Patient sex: M
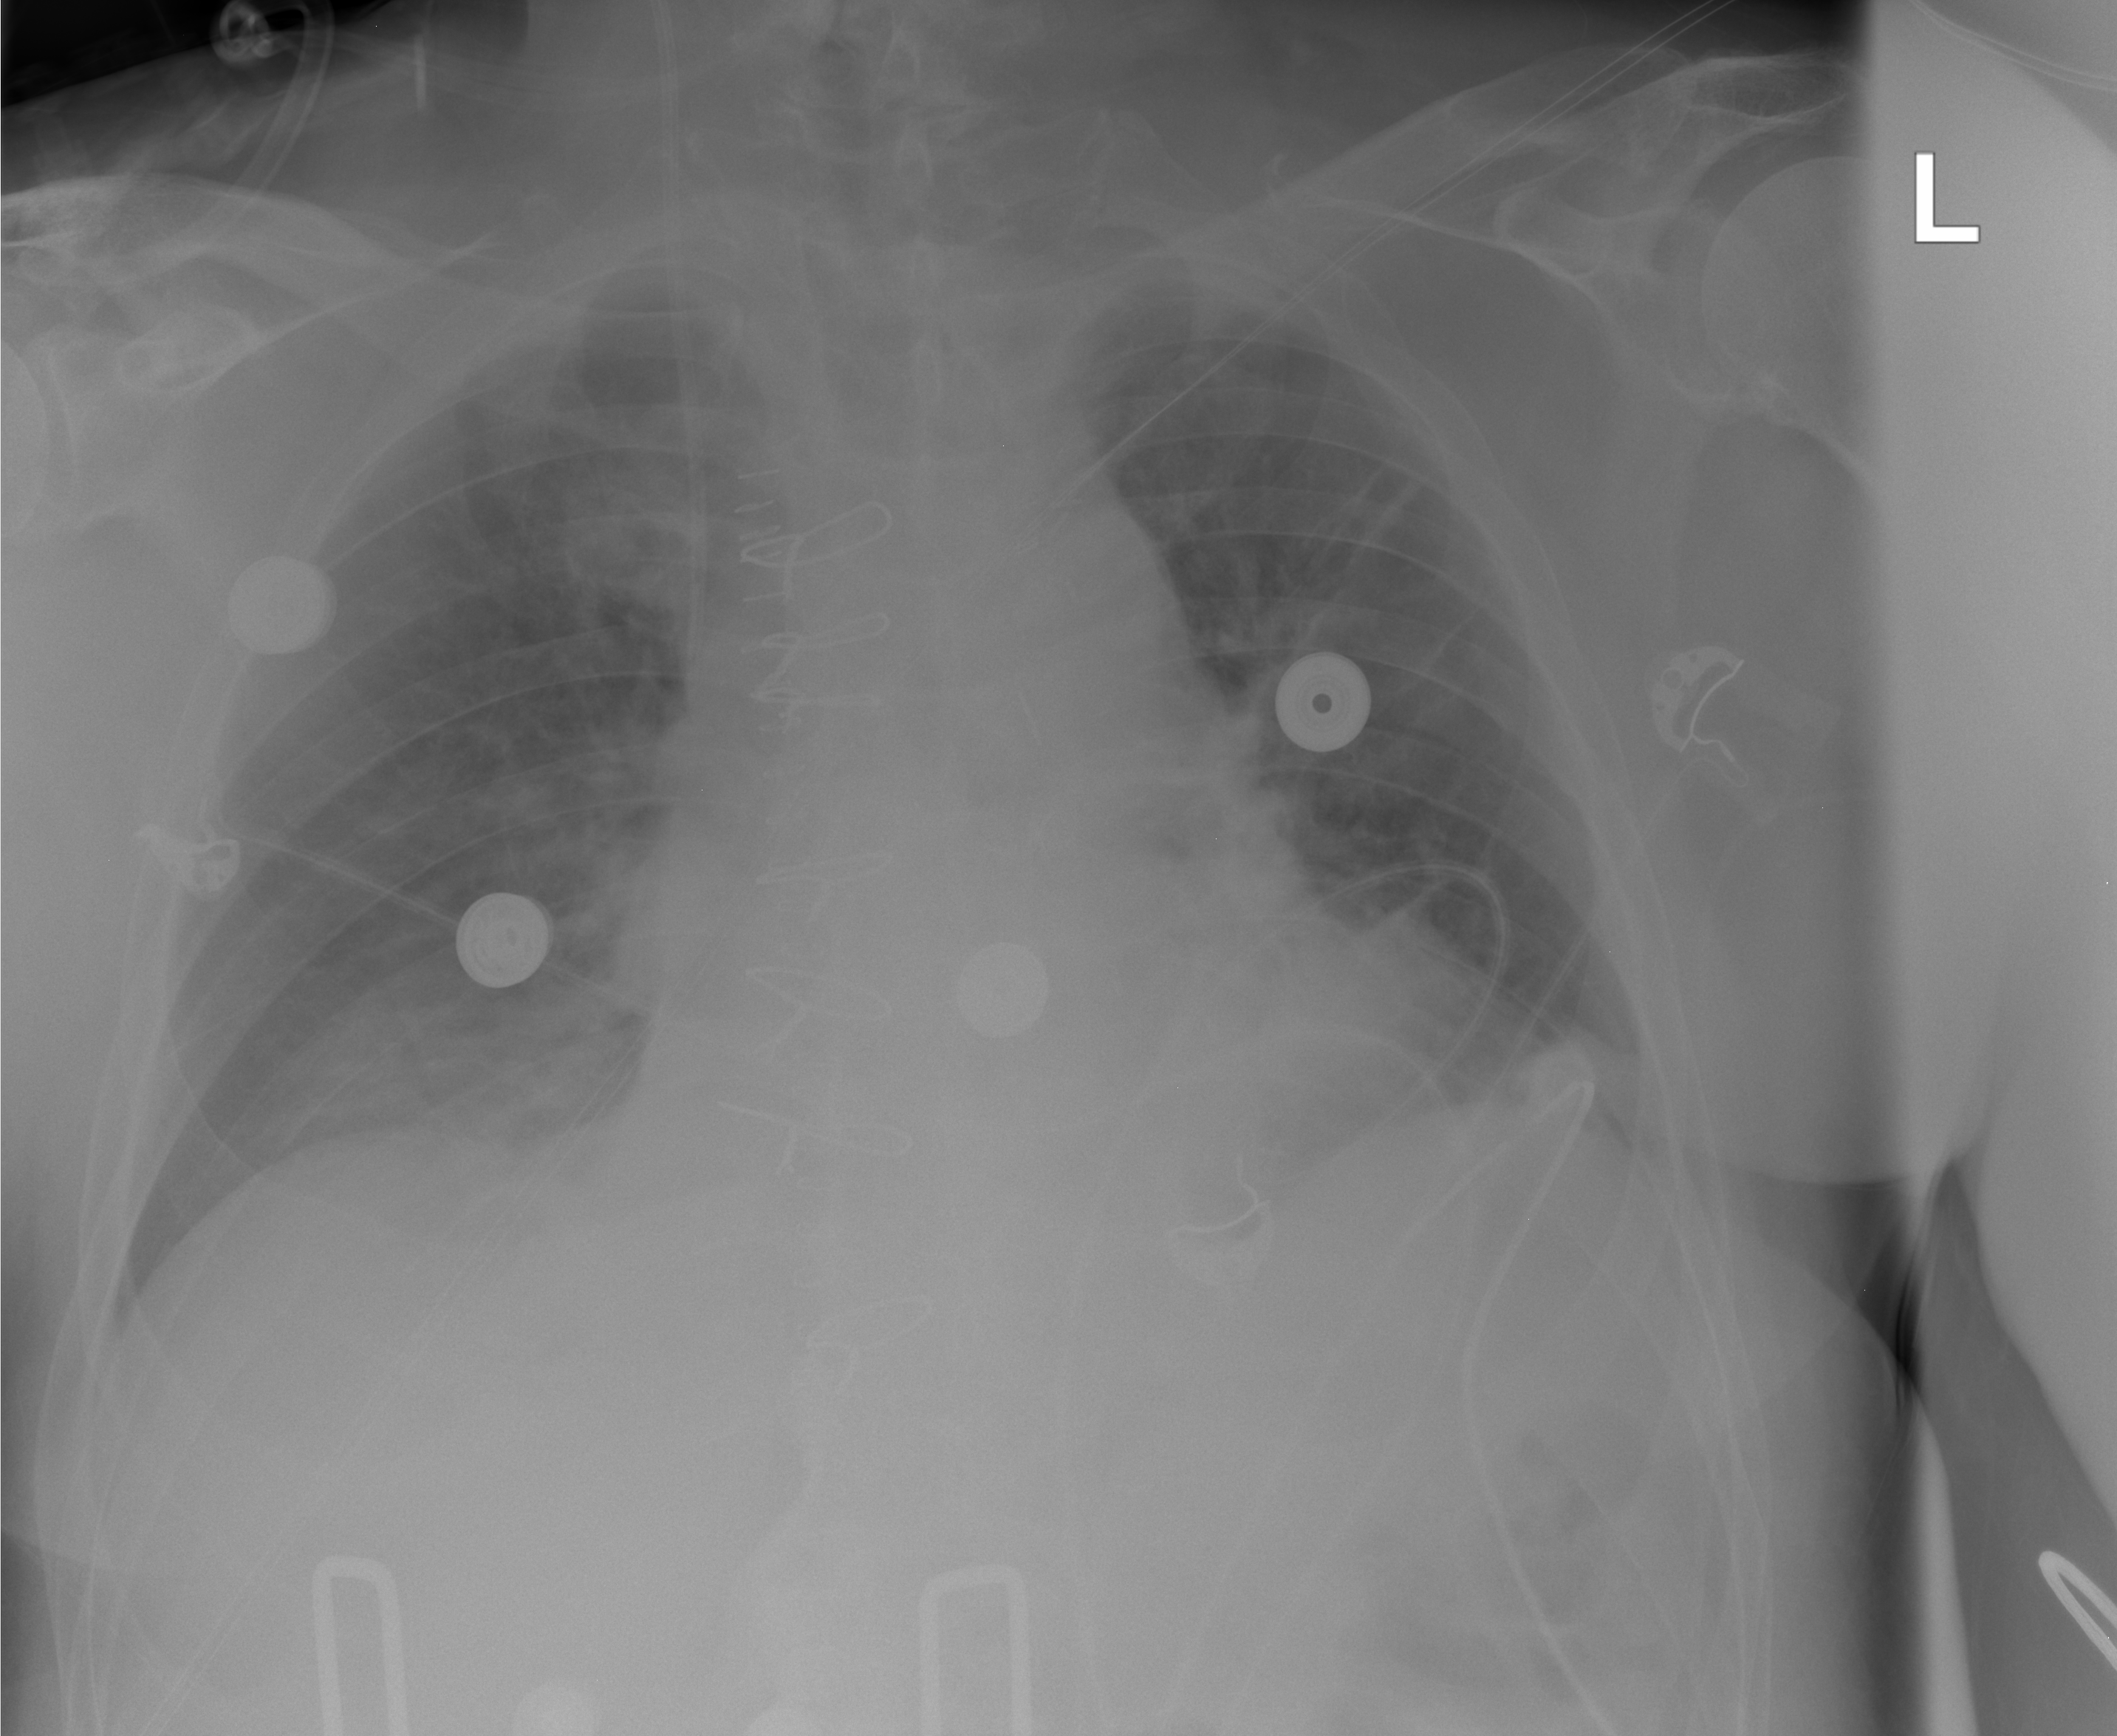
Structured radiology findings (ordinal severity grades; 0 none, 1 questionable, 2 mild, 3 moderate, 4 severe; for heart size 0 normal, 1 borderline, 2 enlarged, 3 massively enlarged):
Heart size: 2
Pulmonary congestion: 0
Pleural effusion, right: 0
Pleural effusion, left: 2
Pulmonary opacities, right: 0
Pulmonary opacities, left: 0
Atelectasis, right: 2
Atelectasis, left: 2